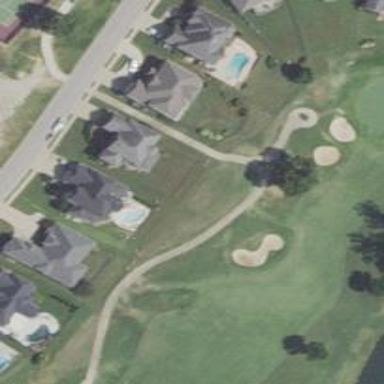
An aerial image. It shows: Path for both roads and golfers.